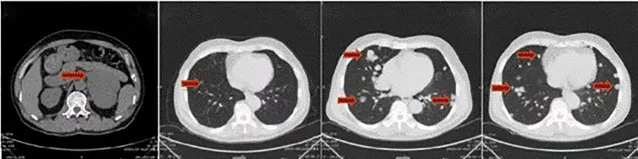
(A) Thoracic and abdominal CT scan before the therapy (2020-08) showing the following: mass in the left adrenal gland measuring approximately 110 mm x 87 mm suggestive of malignant tumor and multiple nodules in bilateral lungs suggestive of metastasis.
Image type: radiology (ct)